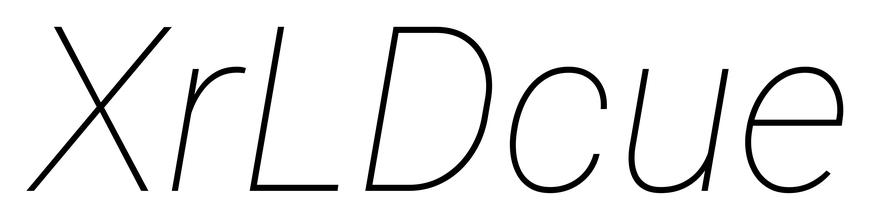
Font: Roboto-Italic_Thin_Italic